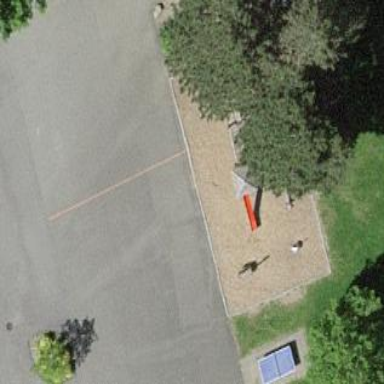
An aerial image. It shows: Playground area for leisure land.